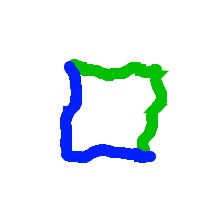
Shape: square